Question: I want to "insert" task.component's view into my main app.component.html (root template) as follows:
(app.module.ts)
'''
import { BrowserModule } from '@angular/platform-browser';
import { NgModule } from '@angular/core';
import { AppComponent } from './app.component';
import { TaskComponent } from './task/task.component';
@NgModule({
declarations: [
AppComponent,
TaskComponent
],
imports: [
BrowserModule
],
providers: [],
bootstrap: [AppComponent]
})
export class AppModule { }
'''
(app.component.ts)
'''
import { Component } from '@angular/core';
@Component({
selector: 'app-root',
templateUrl: './app.component.html',
styleUrls: ['./app.component.css']
})
export class AppComponent {
title = 'planner';
}
'''
(task.component.ts)
'''
import { Component, OnInit } from '@angular/core';
@Component({
selector: 'app-task',
templateUrl: './task.component.html',
styleUrls: ['./task.component.css']
})
export class TaskComponent implements OnInit {
constructor() { }
ngOnInit() {
console.log("Task comonent initialized!");
}
}
'''
(app.component.html)
'''
<!--The content below is only a placeholder and can be replaced.-->
<app-task></app-task>
<div style="text-align:center">
<h1>
Welcome to {{ title + 1 }}!
</h1>
<img width="300" alt="Angular Logo" src="data:image/svg+xml;base64,PHN2ZyB4bWxucz0iaHR0cDovL3d3dy53My5vcmcvMjAwMC9zdmciIHZpZXdCb3g9IjAgMCAyNTAgMjUwIj4KICAgIDxwYXRoIGZpbGw9IiNERDAwMzEiIGQ9Ik0xMjUgMzBMMzEuOSA2My4ybDE0LjIgMTIzLjFMMTI1IDIzMGw3OC45LTQzLjcgMTQuMi0xMjMuMXoiIC8+CiAgICA8cGF0aCBmaWxsPSIjQzMwMDJGIiBkPSJNMTI1IDMwdjIyLjItLjFWMjMwbDc4LjktNDMuNyAxNC4yLTEyMy4xTDEyNSAzMHoiIC8+CiAgICA8cGF0aCAgZmlsbD0iI0ZGRkZGRiIgZD0iTTEyNSA1Mi4xTDY2LjggMTgyLjZoMjEuN2wxMS43LTI5LjJoNDkuNGwxMS43IDI5LjJIMTgzTDEyNSA1Mi4xem0xNyA4My4zaC0zNGwxNy00MC45IDE3IDQwLjl6IiAvPgogIDwvc3ZnPg==">
</div>
<h2>Here are some links to help you start: </h2>
<ul>
<li>
<h2><a target="_blank" rel="noopener" href="https://angular.io/tutorial">Tour of Heroes</a></h2>
</li>
<li>
<h2><a target="_blank" rel="noopener" href="https://github.com/angular/angular-cli/wiki">CLI Documentation</a></h2>
</li>
<li>
<h2><a target="_blank" rel="noopener" href="https://blog.angular.io/">Angular blog</a></h2>
</li>
</ul>
'''
So despite the fact that I have linked the task.component to the module I do not have access to its selector. Did I forget some import/export statements. Is that in fact a misunderstanding of angular's architecture/principle of structure?
The file 'task.component.html' only consists of
'<p> task works! </p>'
Edit:
I also received the following error from the client's console:
[
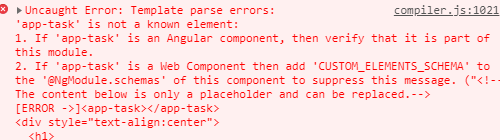
Answer: In fact restarting the server with 'ng serve' did not solve the problem and therefore was not responsible for the missing interpolation of the component's template.
Rebuilding the app was the only (and ugliest) option for me which caused additionally work of course.
1. Delete all files of your project (all files in the layer in which amongst others node_modules is placed)
2. Setting up the project with ng new (...)
3. Building clean components with terminal commands (ng g c (...) / ng generate component (...))